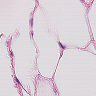
Metastatic tissue present: no